Platform: macOS
Application: Chrome
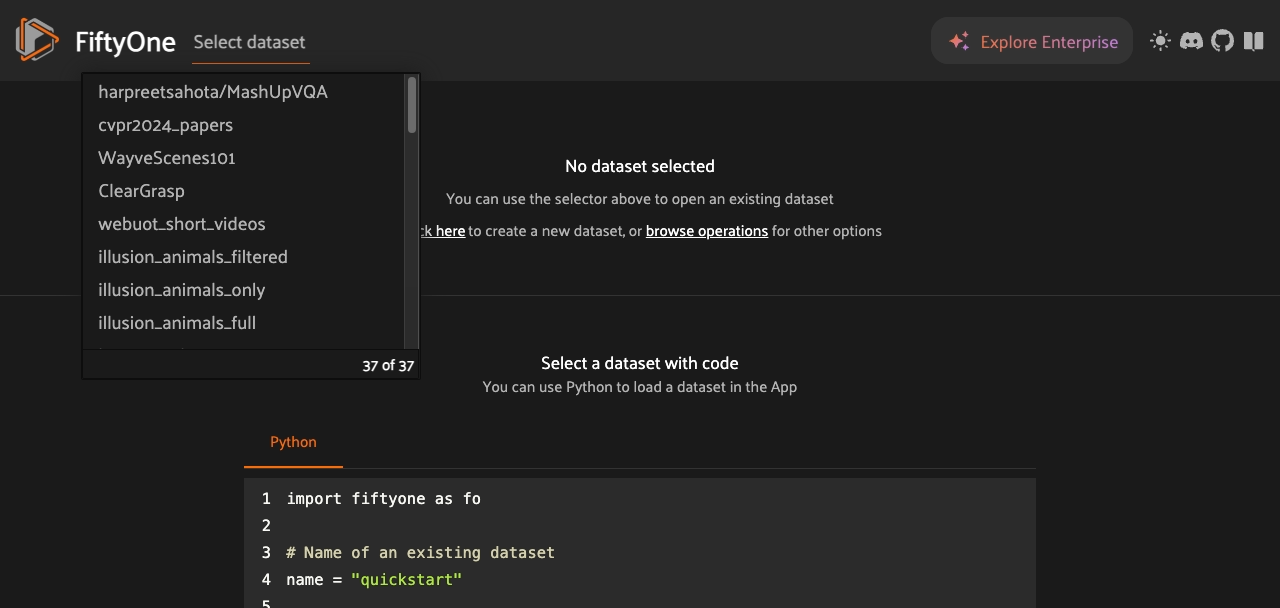
task_description: Locate Select dataset menu
action_type: hover
element_info: Menu Item
steps_since_start: 1